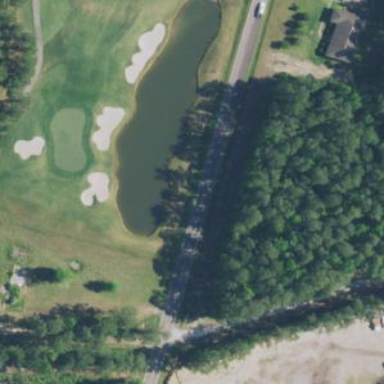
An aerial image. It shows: Water hazard on golf course.